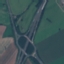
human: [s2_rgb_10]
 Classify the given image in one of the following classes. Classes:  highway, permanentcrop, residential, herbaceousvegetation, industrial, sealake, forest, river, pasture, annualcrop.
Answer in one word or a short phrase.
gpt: Highway